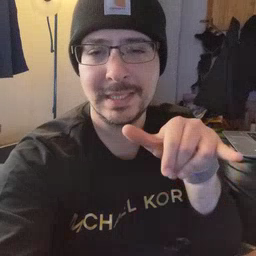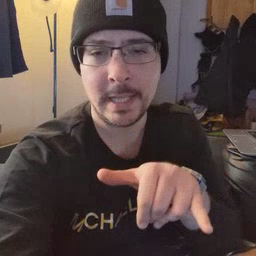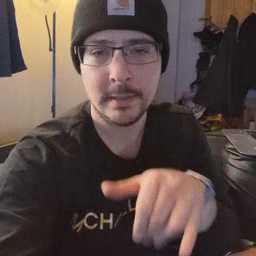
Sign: stay